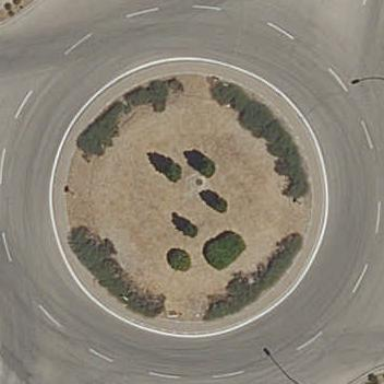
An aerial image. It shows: Roundabout on residential road.